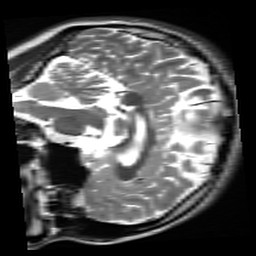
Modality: inplaneT2
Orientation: sagittal
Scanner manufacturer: siemens
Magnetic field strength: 3 T
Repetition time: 7.02 s
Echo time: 0.069 s